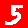
Digit: 5